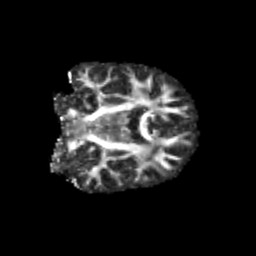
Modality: FA
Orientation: coronal
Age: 13
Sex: male
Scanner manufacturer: siemens
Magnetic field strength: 3 T
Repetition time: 3.8 s
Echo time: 0.07 s